Question: I have an array that represents a grid

'1''0'
In this example would have an index of '5', an index of '23' and '38'
Each color represents an object and the array index represents where the object is. I have implemented simple gravity, whereby if the grid underneath is empty 'x + (WIDTH * (y + 1))' then the grid below is occupied by this object, and the grid that the object was in becomes empty.
This all works well in its current form, but what I want to do is make it so that red is the gravity point, so that in this example, blue will move to array index '16' and then '27'.
This is not too bad, but how would the object be able to work out where to move, as in the example of the green grid? How can I get it to move to the correct index?
Also, what would be the best way to iterate through the array to 'find' the location of red? I should also note that red won't always be at '38'
Any questions please ask, also thank you for your help.
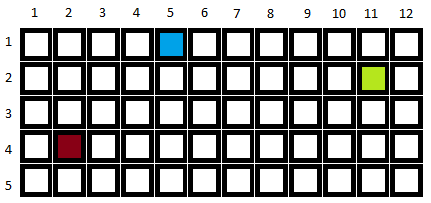
Answer: This sounds very similar to line rasterization. Just imagine the grid to be a grid of pixels. Now when you draw a line from the green point to the red point, the pixels/cells that the line will pass are the cells that the green point should travel along, which should indeed be the shortest path from the green point to the red point along the discrete grid cells. You then just stop once you encounter a non-empty grid cell.
Look for <URL> as THE school book algorithm for line rasterization.
And for searching the red point, just iterate over the array linearly until you have it and then keep track of its grid position, like William already suggested in his answer.